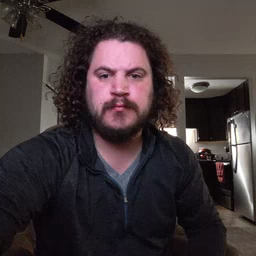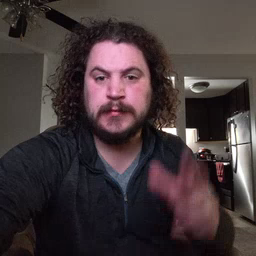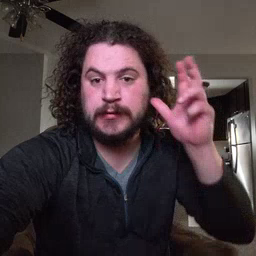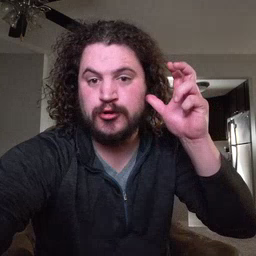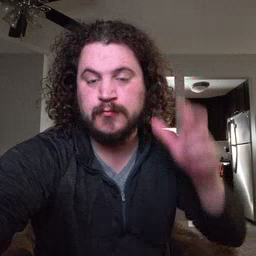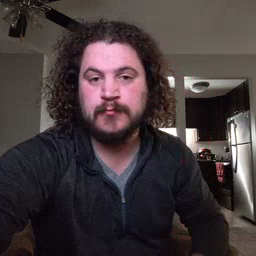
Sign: hear